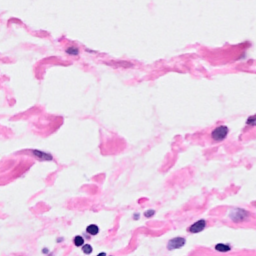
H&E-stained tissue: Breast